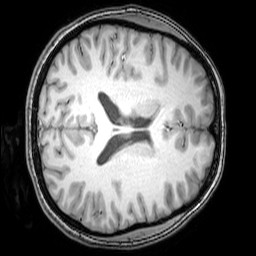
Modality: T1w
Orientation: axial
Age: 23
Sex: female
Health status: healthy
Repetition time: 0.081 s
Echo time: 0.037 s